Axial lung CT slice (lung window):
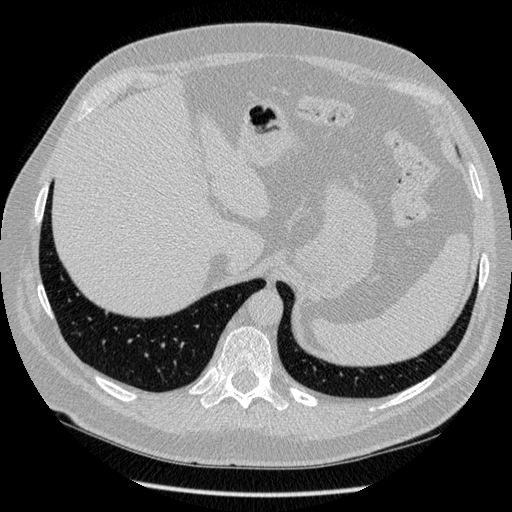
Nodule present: no